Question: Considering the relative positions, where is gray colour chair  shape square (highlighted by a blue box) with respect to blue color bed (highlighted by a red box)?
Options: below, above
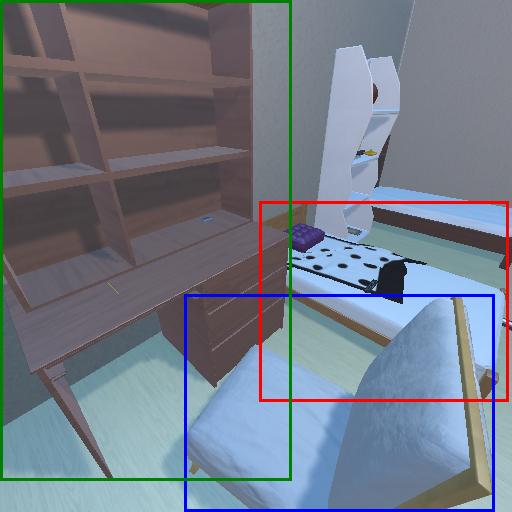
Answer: below